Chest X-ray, PA view. Patient: 83 years old, sex F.
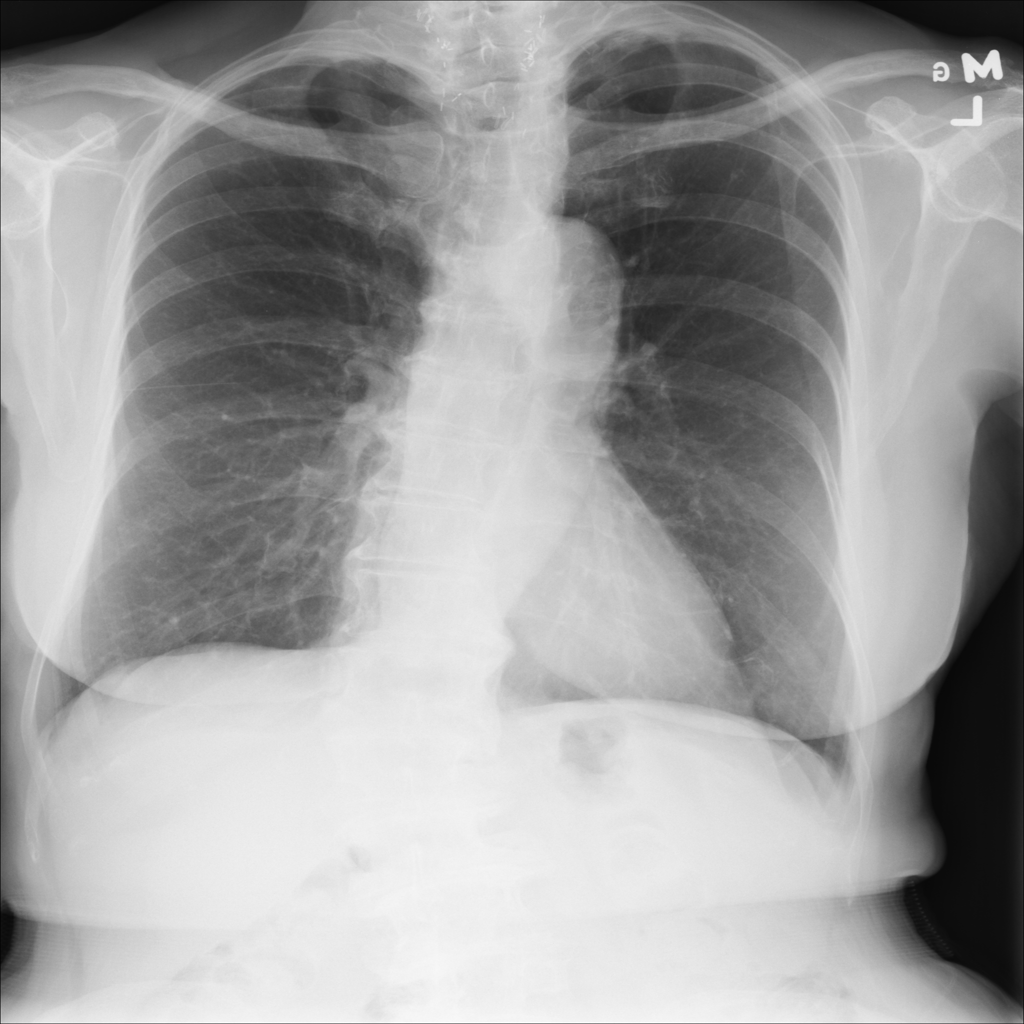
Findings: Emphysema